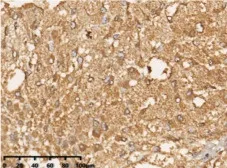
Histopathological examination shows the pulmonary nodules were metastatic pheochromocytoma. Chromogranin.
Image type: pathology (immunostaining)